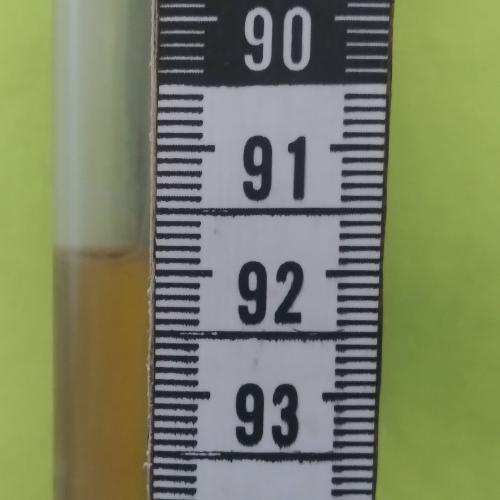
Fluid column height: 91.8 cm